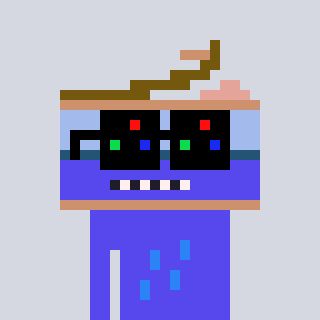
a pixel art character with square black sunglasses, a canned ham-shaped head and a computerblue-colored body on a cool background